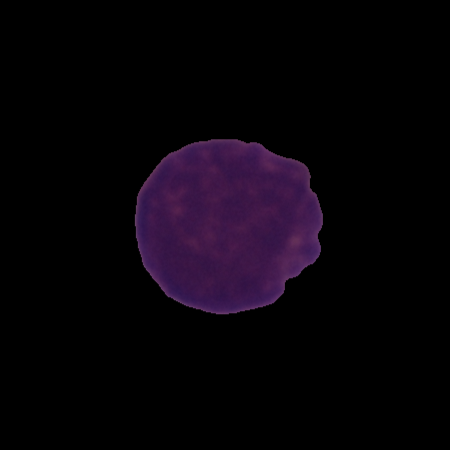
Label: cancer